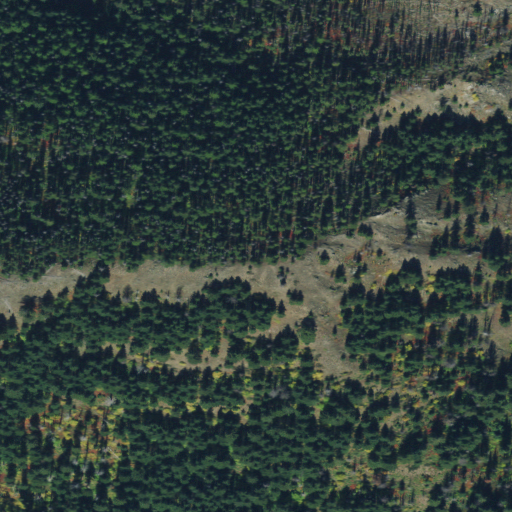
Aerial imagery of mountain in Idaho named Weasel Point containing evergreen forest and shrub